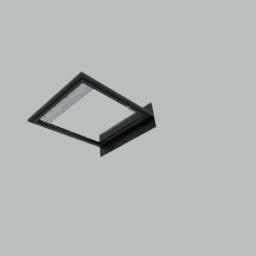
Label: architecture